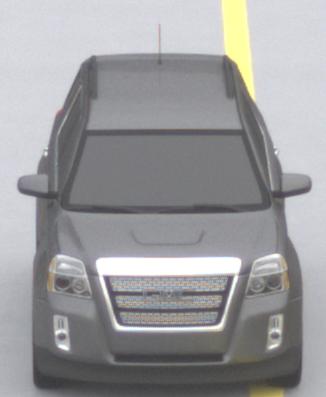
Make: GMC
Model: Terrain
Detailed model: Gen. 1
Model produced from: 2009
Model produced until: 2017
Doors: 5
Color: gray
Road condition: dry road
Daytime: morning or afternoon
Contrast: low contrast